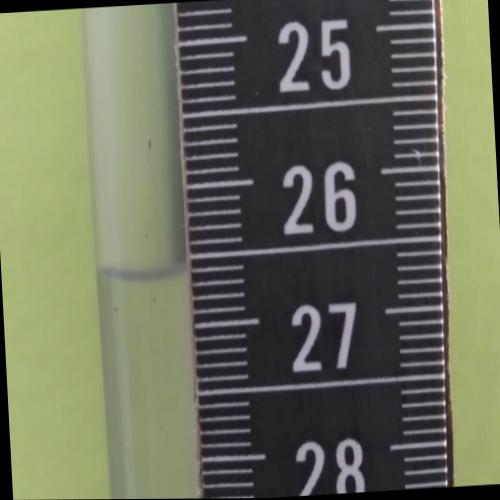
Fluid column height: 26.6 cm